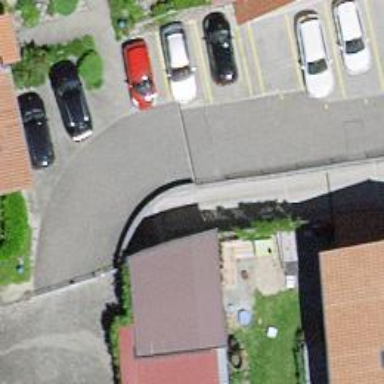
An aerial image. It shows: Building with parking entrance.